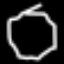
Label: octagon